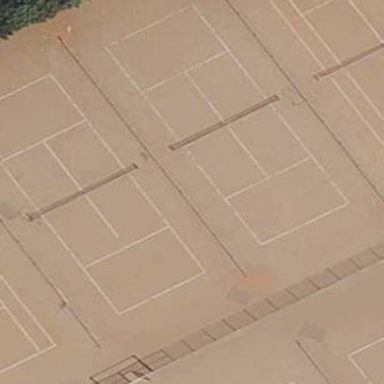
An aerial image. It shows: Tennis court in leisure pitch.